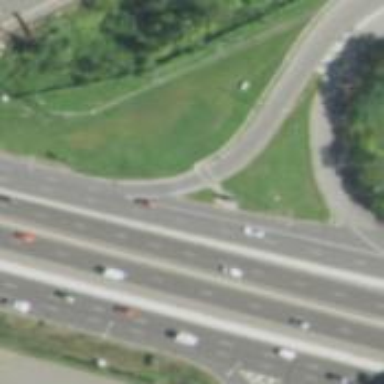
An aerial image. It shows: Asphalt trunk link road.